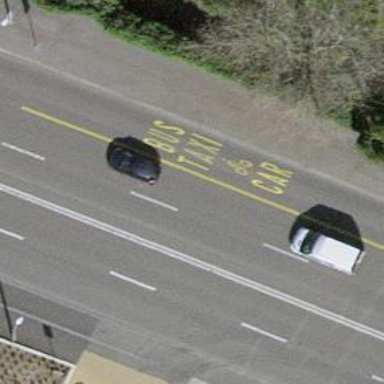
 there is bus lane shared with cyclists."